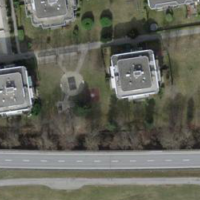
EUNIS habitat code: 55
Species observed at this site:
Convolvulus arvensis